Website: bh-photo
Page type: delivery-shipping
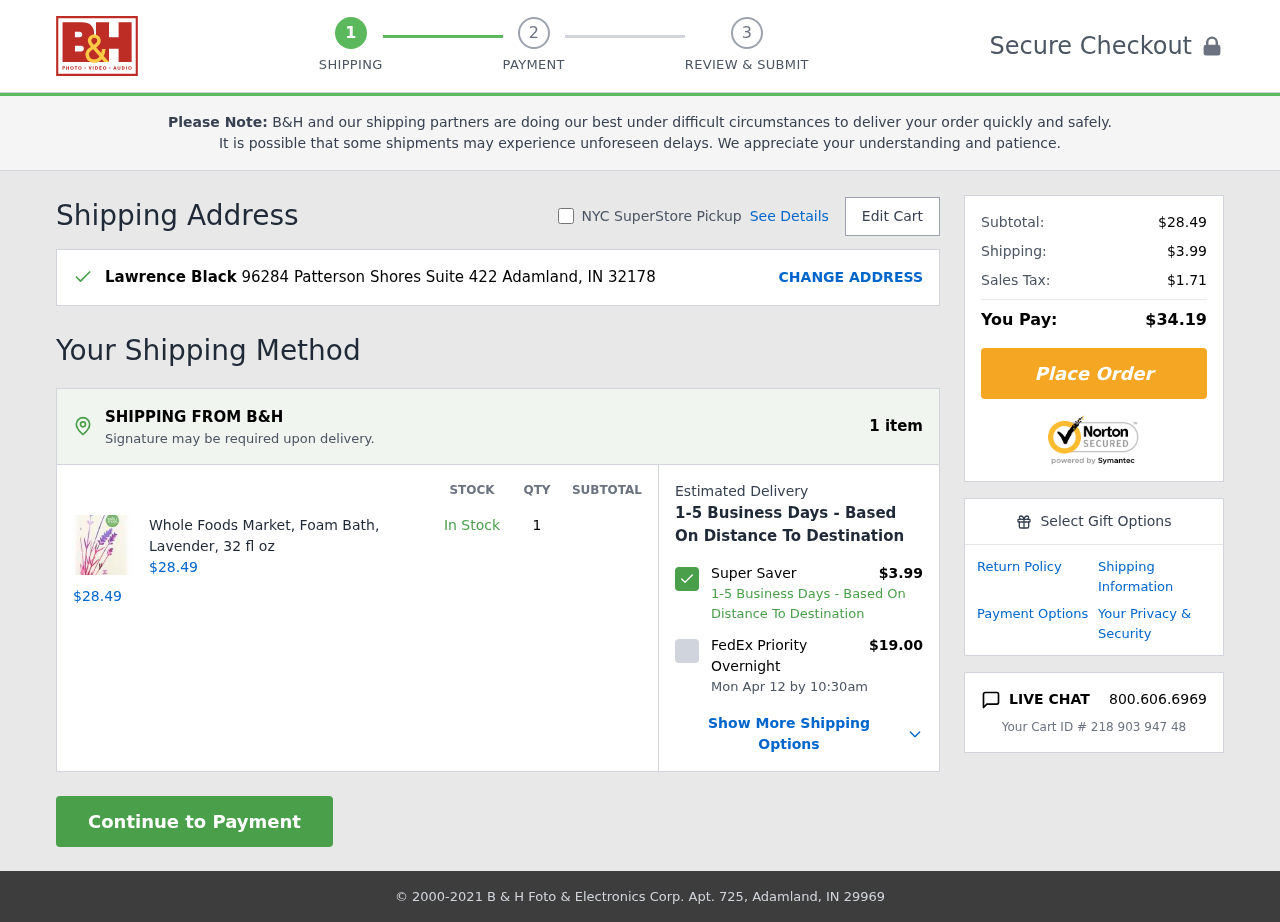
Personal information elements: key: PII_FULLNAME
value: Lawrence Black
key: PII_STREET
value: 96284 Patterson Shores Suite 422
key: PII_CITY_STATE_ZIP
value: Adamland, IN 32178
Product elements: key: PRODUCT1_NAME
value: Whole Foods Market, Foam Bath, Lavender, 32 fl oz
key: PRODUCT1_PRICE
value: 28.49
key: PRODUCT1_QUANTITY
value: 1
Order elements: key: ORDER_NUM_ITEMS
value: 1 item
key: ORDER_SUBTOTAL2
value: $28.49
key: ORDER_SHIPPING_COST
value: $3.99
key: ORDER_DELIVERY_DATE
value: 1-5 Business Days - Based On Distance To Destination
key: ORDER_SUBTOTAL
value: $28.49
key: ORDER_SHIPPING_COST2
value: $3.99
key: ORDER_TAX
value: $1.71
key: ORDER_TOTAL
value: $34.19
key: ORDER_CART_ID
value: Your Cart ID # 218 903 947 48